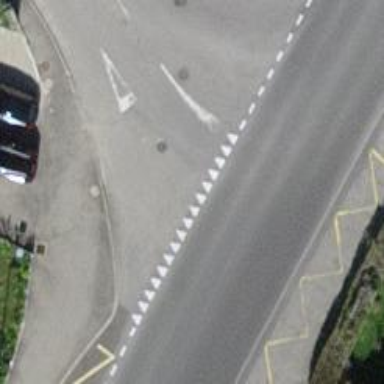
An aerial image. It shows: Road with "give way" sign.